Interaction volume radius: 10 \u00c5
Interaction volume height: 20 \u00c5
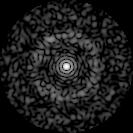
Disorder parameter: 0.8445